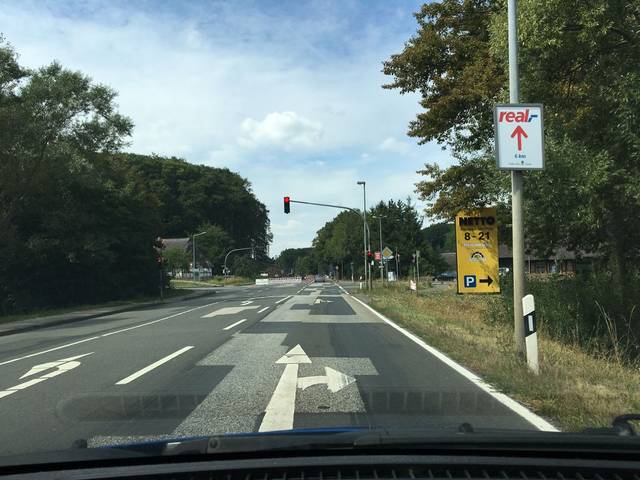
Region: Germany
Coordinates: 53.599, 11.477